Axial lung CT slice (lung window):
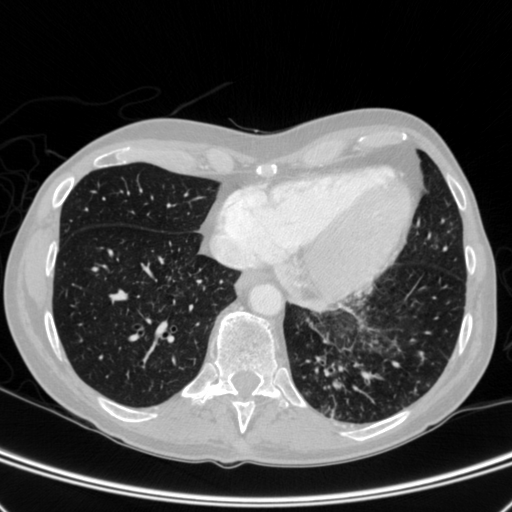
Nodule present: no